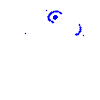
Particle: kaon